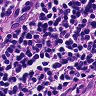
Metastatic tissue present: no